Interaction volume radius: 5 \u00c5
Interaction volume height: 25 \u00c5
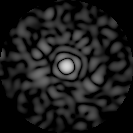
Disorder parameter: 0.89